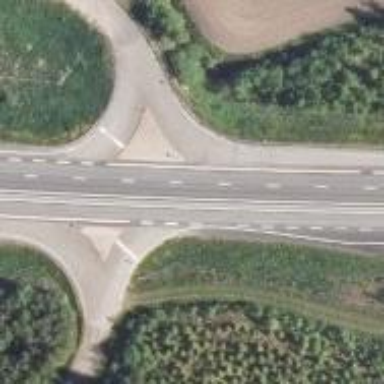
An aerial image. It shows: Trunk link road with asphalt surface.